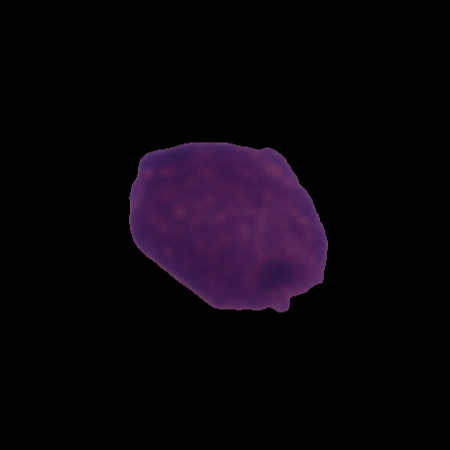
Label: healthy